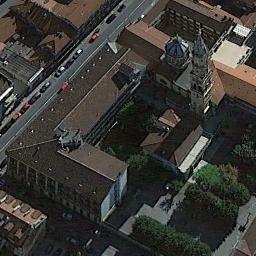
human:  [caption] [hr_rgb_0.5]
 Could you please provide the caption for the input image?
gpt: There is a white church here .

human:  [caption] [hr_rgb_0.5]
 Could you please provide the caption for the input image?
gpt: There is a church next to the road .

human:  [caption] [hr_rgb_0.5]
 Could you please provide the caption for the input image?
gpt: A church with a brown roof with two gray towers on the roof, Many buildings around the church and roads and trees with many cars .

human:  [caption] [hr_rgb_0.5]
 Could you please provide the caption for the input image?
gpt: The church with two towers of different shapes and the rest of the church has some gray sloping roofs .

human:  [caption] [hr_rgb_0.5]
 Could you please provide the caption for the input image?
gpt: There are many cars on the road near the church .